Question: I am getting the above error while i do a xslt transform to a XML using a schema ...any idea what the error could be ?
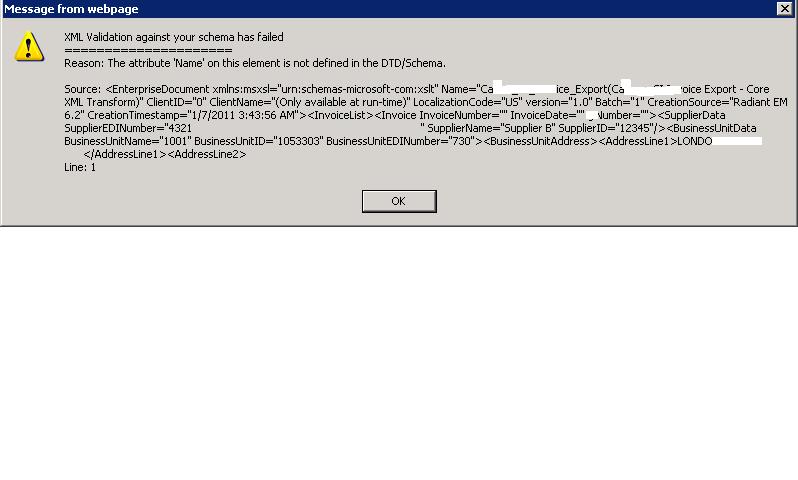
Answer: It would seem that the 'EnterpriseDocument' element has no 'Name' attribute defined in the schema.
It would help us if you could transcribe the dialog message to text so that - for example - it can be read into code. It's hard to expect SO readers to work with such tiny non-character material